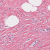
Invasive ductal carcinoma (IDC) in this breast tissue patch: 0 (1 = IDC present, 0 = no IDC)